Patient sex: M
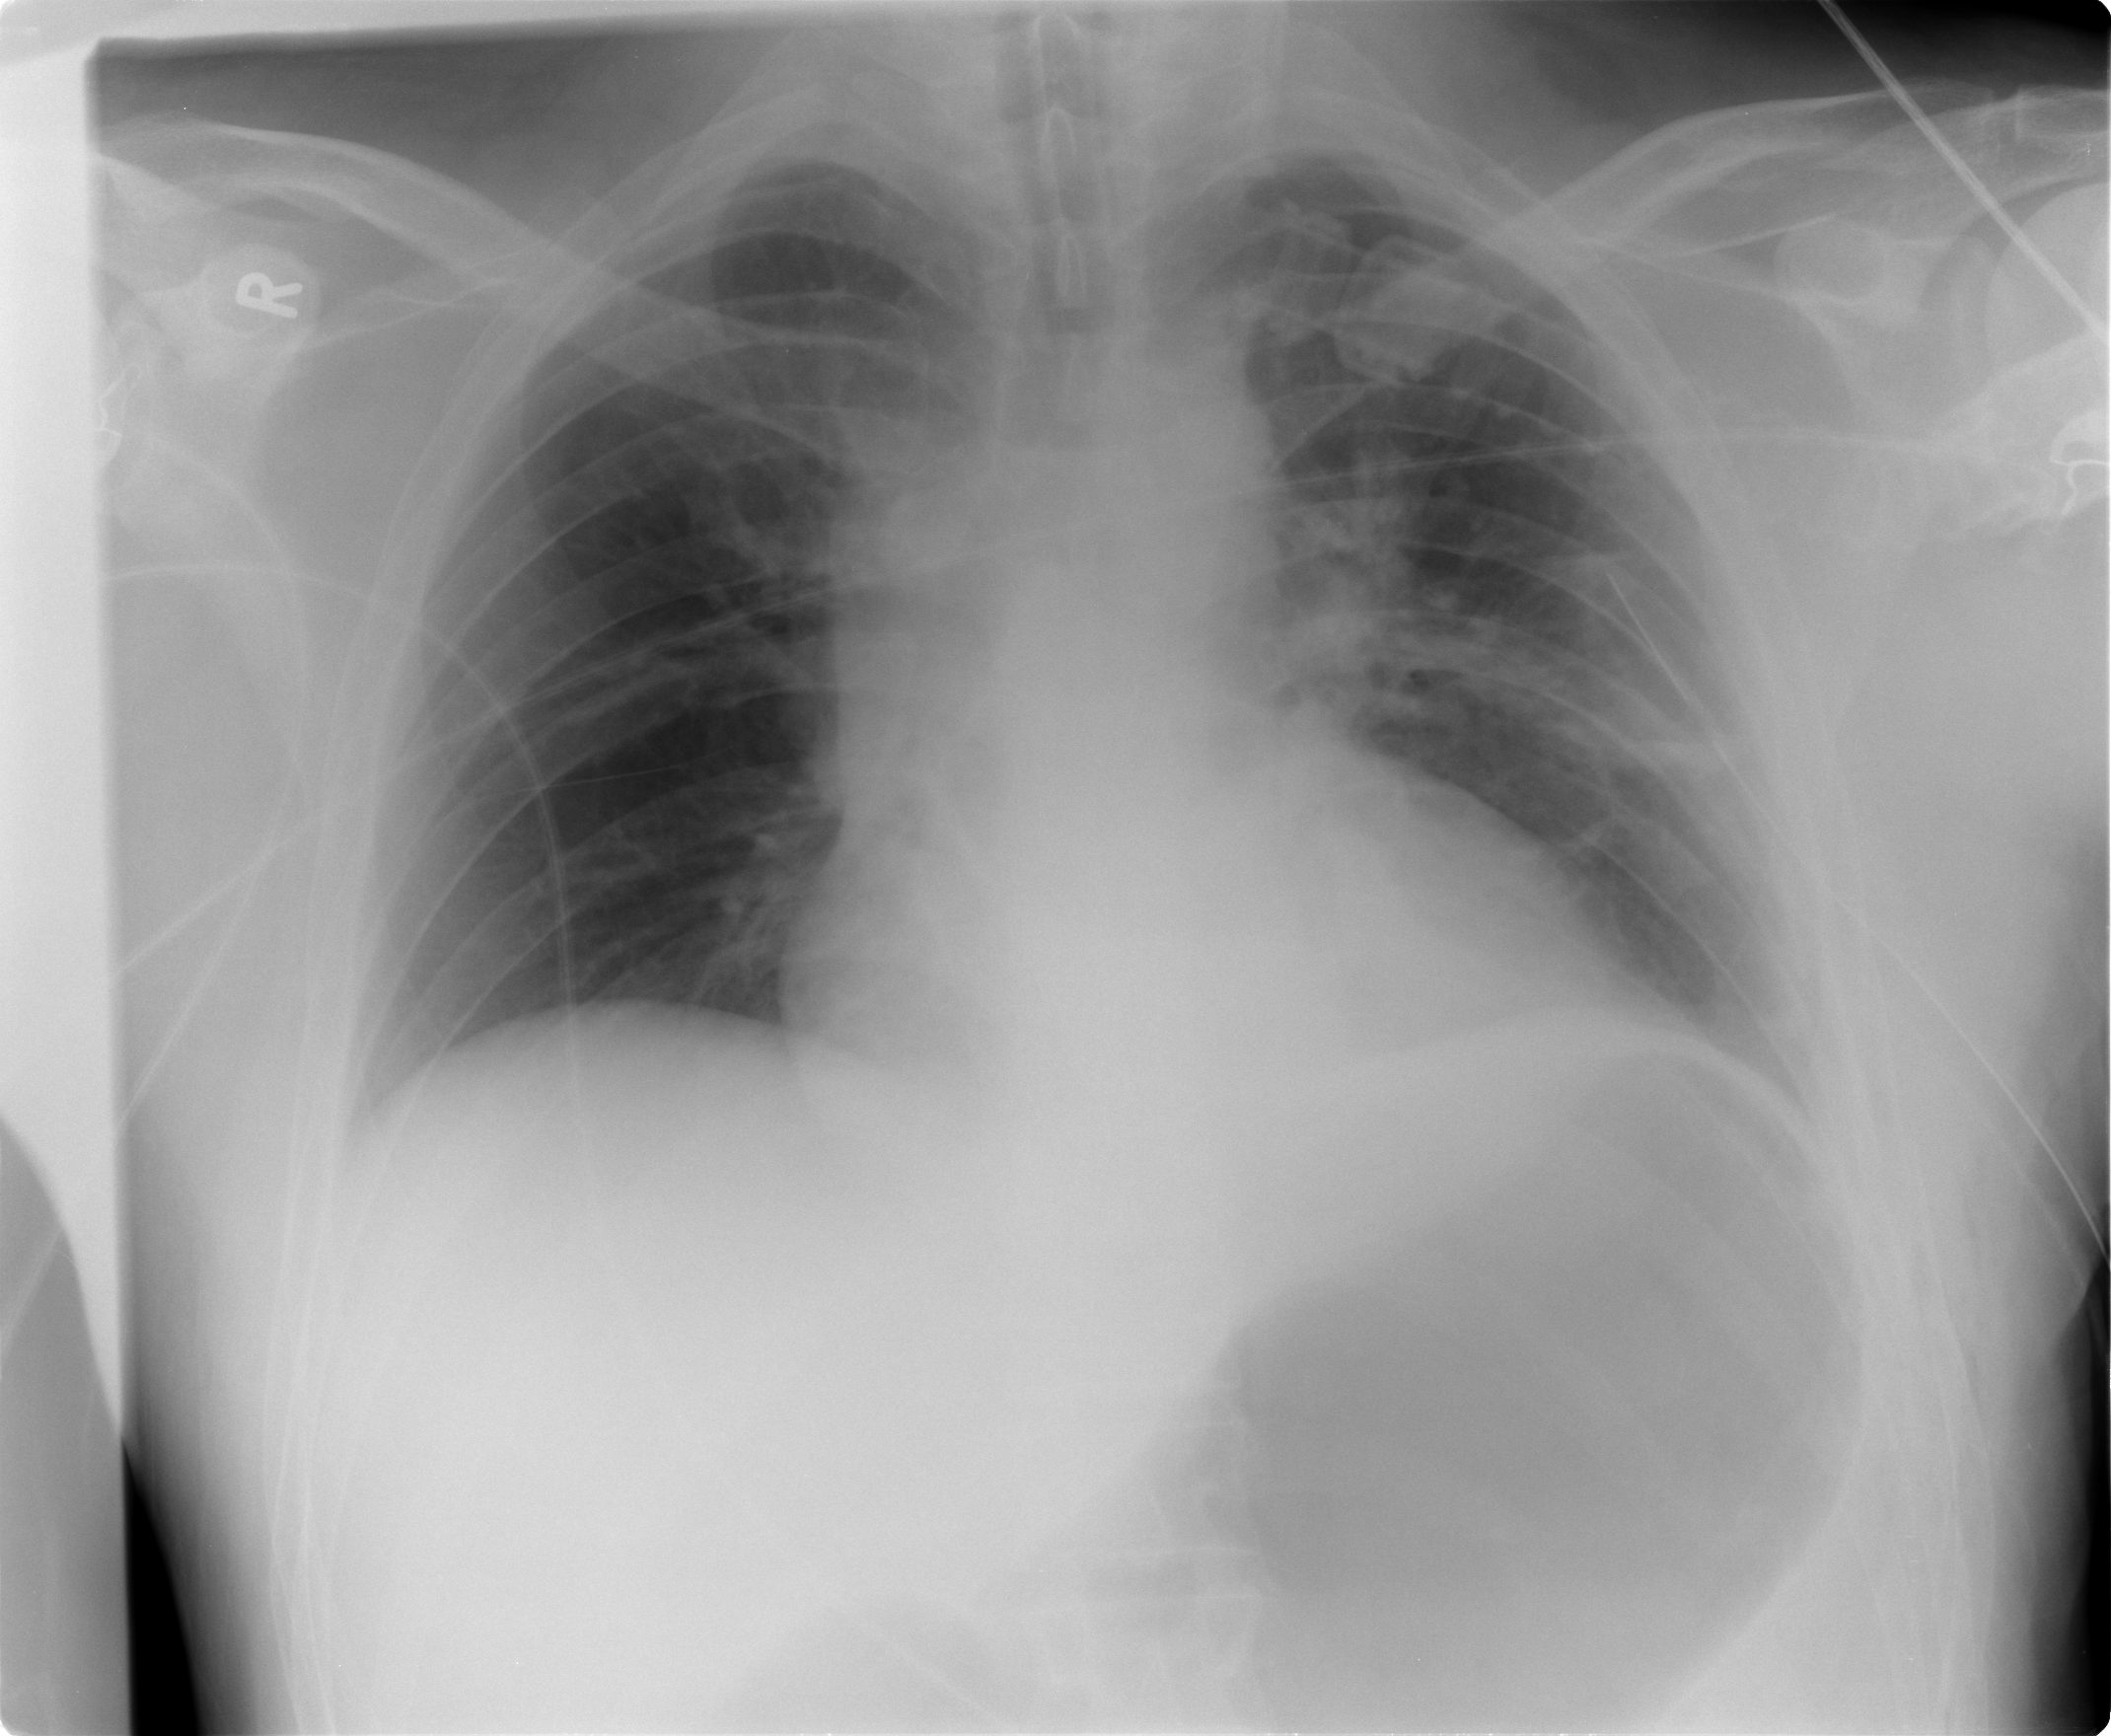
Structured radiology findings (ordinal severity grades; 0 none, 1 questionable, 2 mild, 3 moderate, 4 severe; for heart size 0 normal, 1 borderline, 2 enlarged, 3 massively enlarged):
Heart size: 0
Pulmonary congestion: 2
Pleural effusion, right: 0
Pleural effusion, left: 1
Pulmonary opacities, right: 0
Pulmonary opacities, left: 2
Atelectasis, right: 0
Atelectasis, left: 2